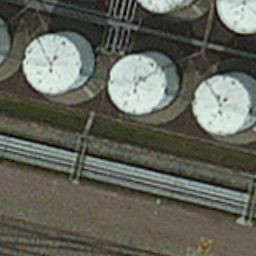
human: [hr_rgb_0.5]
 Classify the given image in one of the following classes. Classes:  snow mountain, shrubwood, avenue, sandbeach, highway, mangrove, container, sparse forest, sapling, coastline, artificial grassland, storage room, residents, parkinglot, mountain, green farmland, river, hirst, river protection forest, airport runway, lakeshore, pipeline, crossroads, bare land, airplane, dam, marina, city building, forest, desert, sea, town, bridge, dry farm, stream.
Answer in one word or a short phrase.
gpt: storage room